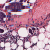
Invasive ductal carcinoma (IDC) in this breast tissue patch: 1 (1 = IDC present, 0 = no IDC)